Interaction volume radius: 5 \u00c5
Interaction volume height: 25 \u00c5
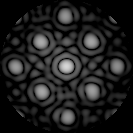
Disorder parameter: 0.1486